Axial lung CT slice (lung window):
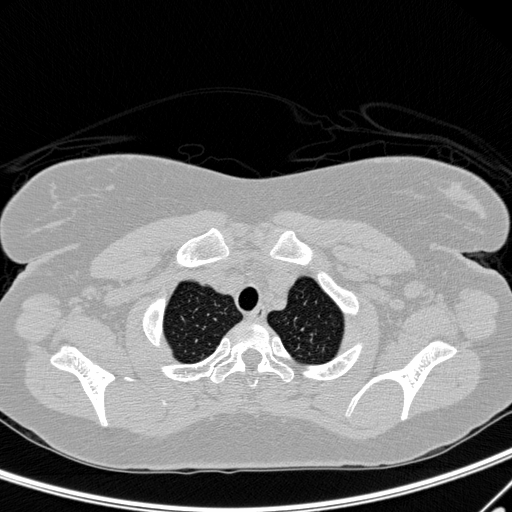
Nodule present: no